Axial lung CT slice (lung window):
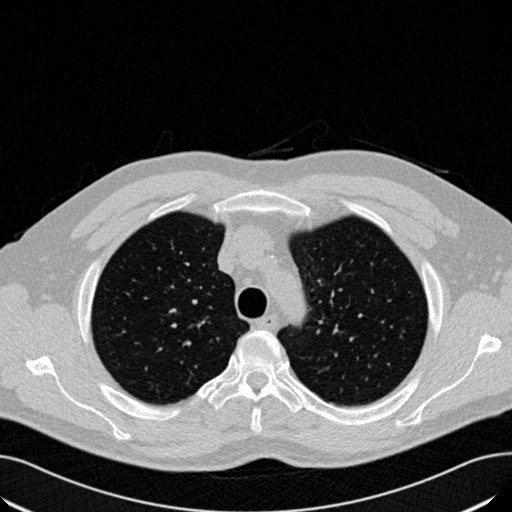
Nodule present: no